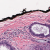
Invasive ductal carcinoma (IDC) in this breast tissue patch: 0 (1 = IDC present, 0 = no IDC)